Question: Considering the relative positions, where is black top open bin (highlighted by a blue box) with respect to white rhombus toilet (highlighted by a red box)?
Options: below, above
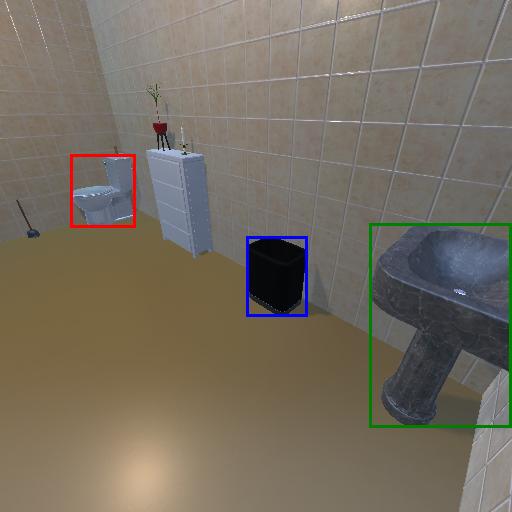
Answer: below